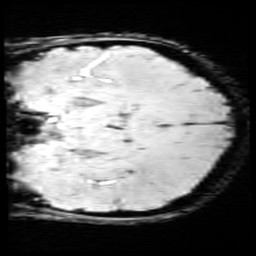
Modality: SWI
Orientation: coronal
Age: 11
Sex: male
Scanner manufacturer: siemens
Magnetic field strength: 3 T
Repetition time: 0.027 s
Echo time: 0.02 s